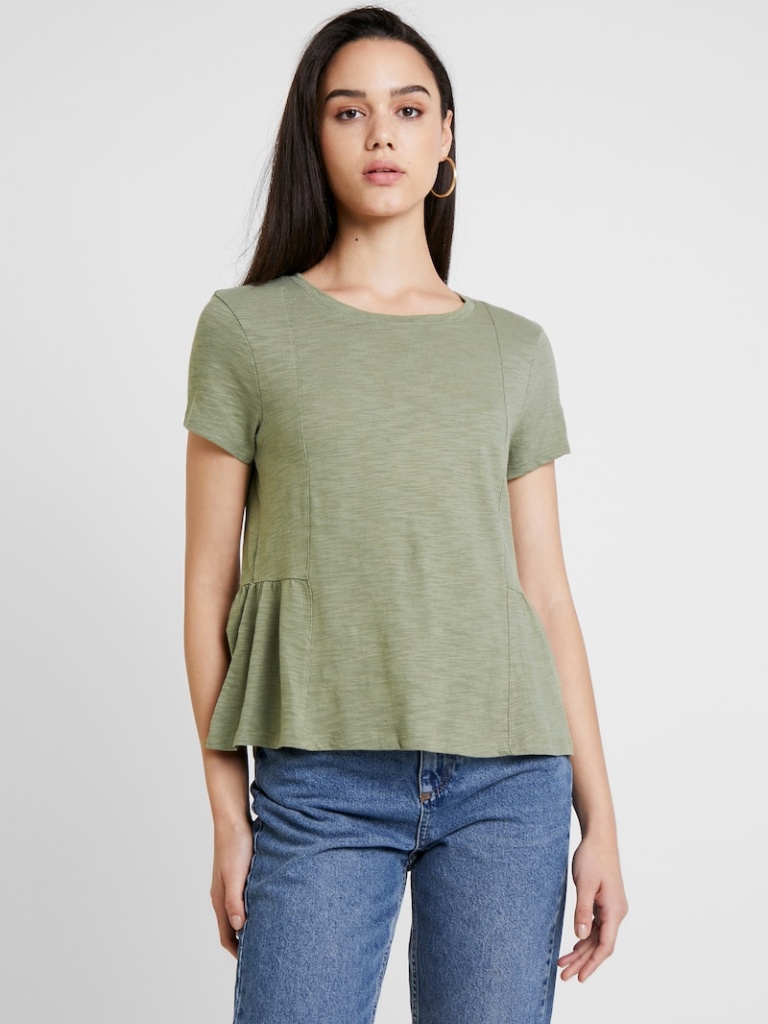
cotton relaxed short sleeve hip length Untucked crew t-shirt